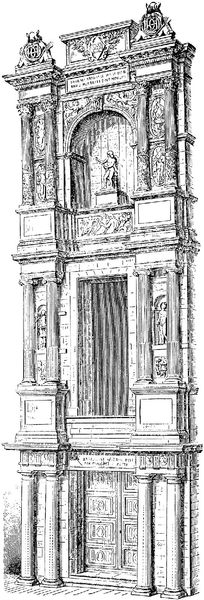
Titel: Schloss Anet bei Dreux
Künstler: Philibert de L’Orme
Standort: Dreux (EU - F)
Schlagwörter: fenster, pfeiler, schmuck, skizze, säulen, tür, zeichnung, architektur, vorhang, statue, bogen, studie, loge, pilaster, detail, ornamente, tor, nische, torbogen, portal, geschosse, prospekt, plstik, mailand